Question: I have an array of dates
'''
["01/01/2001", "01/01/2001", "03/01/2001", "01/04/2001", "01/05/2001", "02/05/2001", "01/07/2001", "01/07/2001", "01/07/2001", "01/10/2001"]
'''
Some are duplicates and in no particular order, over a varying timescale (1 week, 43 days, 2 years etc).
What I want to do is produce a histogram (or bar chart) that shows counts of "dates" in arbitrary # of buckets (like 20 buckets).
Where there are no dates in a bucket it shows zero and a total for those buckets that contain dates.
Basically like this example:
<URL>
But instead of showing random "seconds" I need "dates".
Like:

I guess I'm looking to change X scale domain to the range of dates in my data.
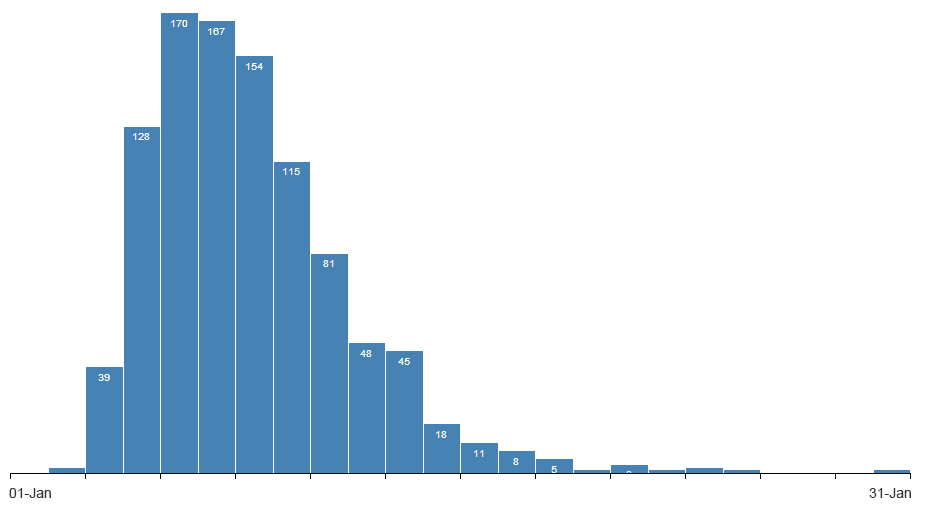
Answer: So the solution for this is as @LarsKotthoff suggested in the comments.
'''
var x = d3.time.scale().domain([firstDate, lastDate]).range([0, width]);
var data = d3.layout.histogram()
.bins(x.ticks(bins))
(values);
var formatDate = d3.time.format("%d/%m/%y");
var xAxis = d3.svg.axis()
.scale(x)
.orient("bottom")
.tickFormat(formatDate);
'''